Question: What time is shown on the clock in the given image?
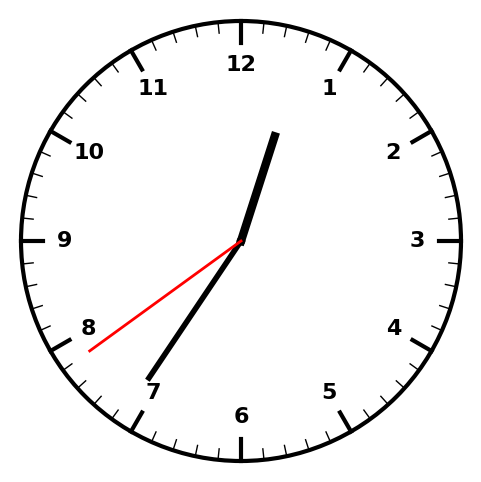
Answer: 12:35:39